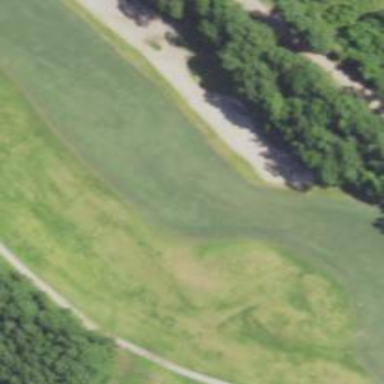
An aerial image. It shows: Golf fairway in the image.